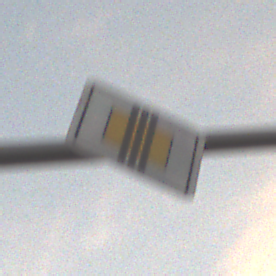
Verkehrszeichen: EndeVorfahrtsstrasse
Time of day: SunriseSunset
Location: Outdoor (Nature)
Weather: PartlyCloudy
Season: NotSpecified
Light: Natural